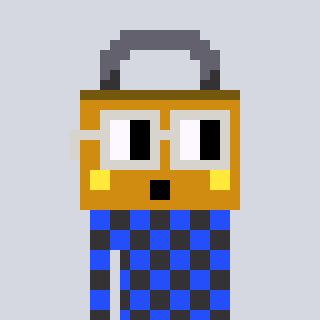
a pixel art character with square light gray glasses, a lock-shaped head and a grayscale-colored body on a cool background